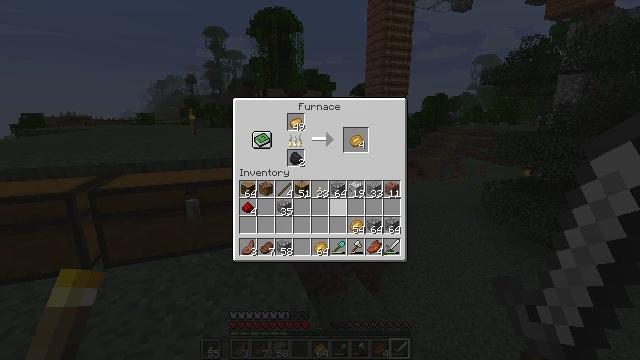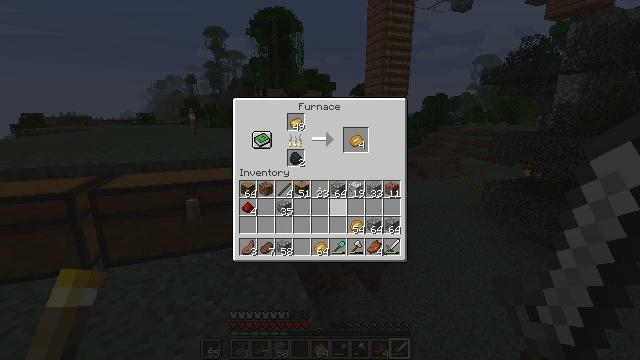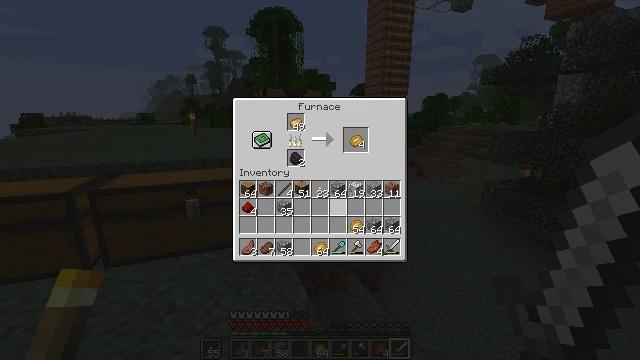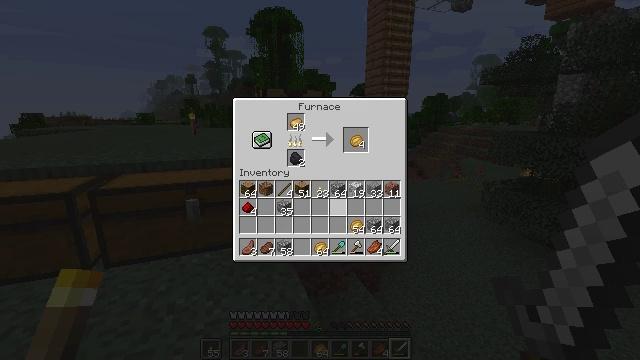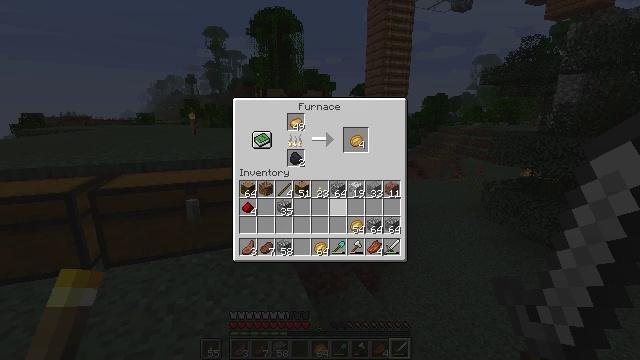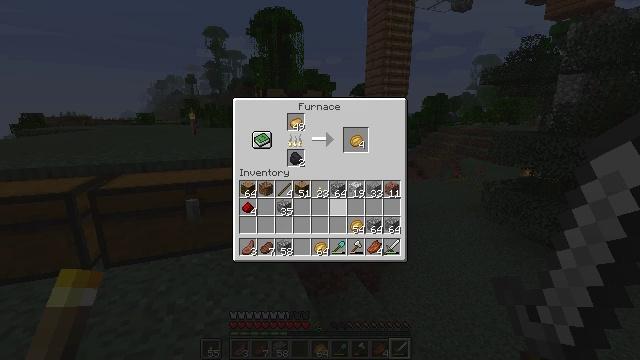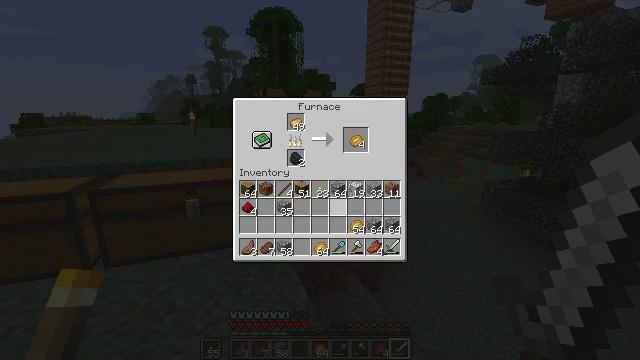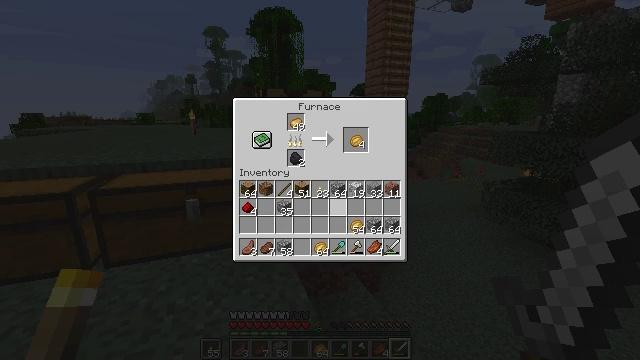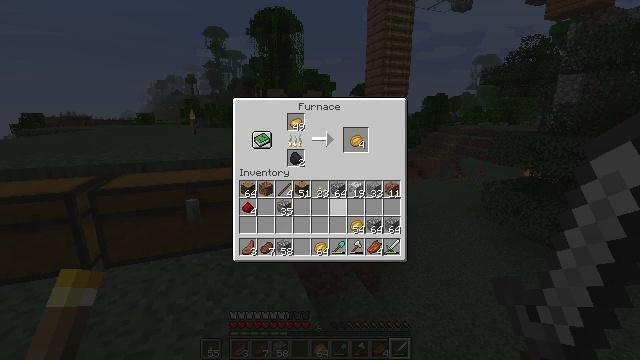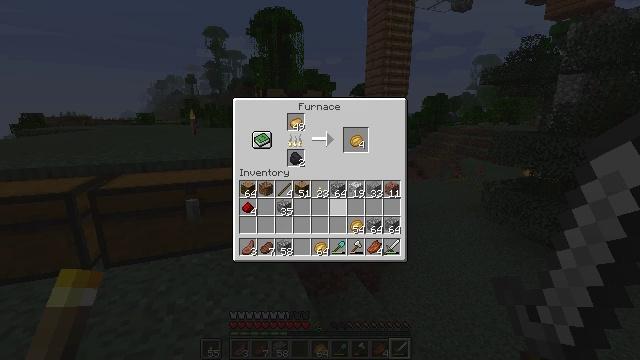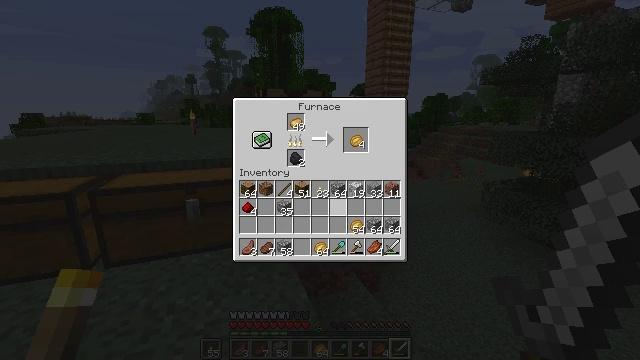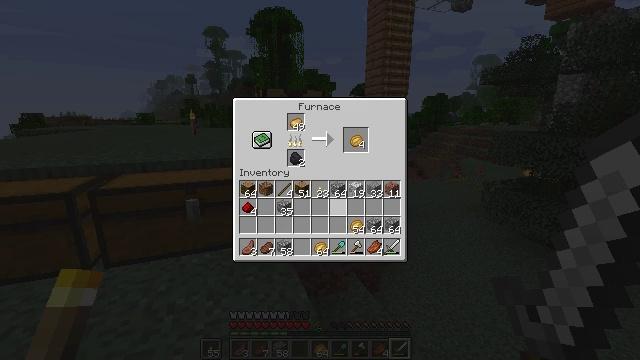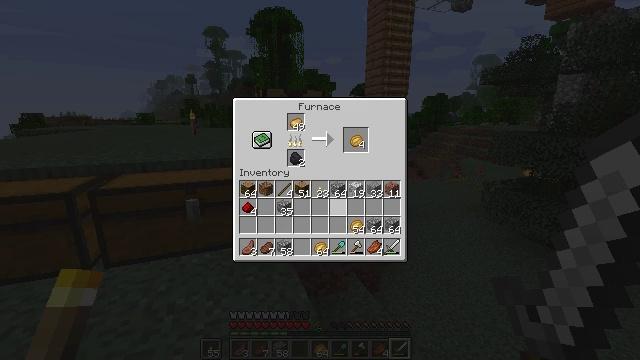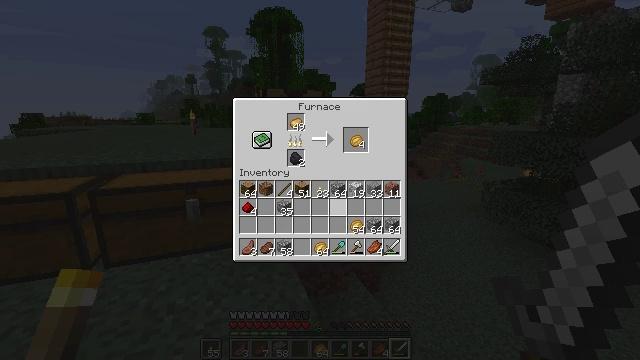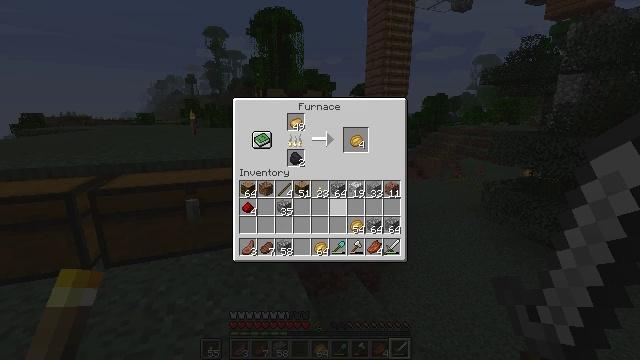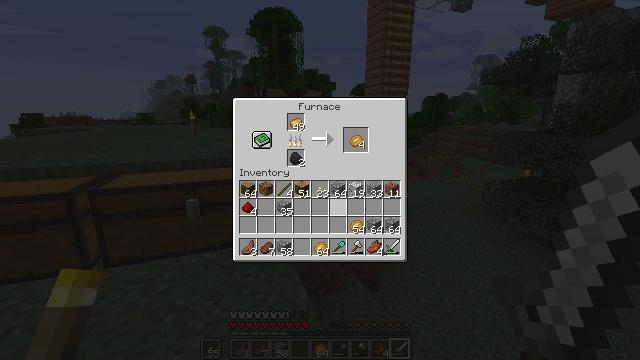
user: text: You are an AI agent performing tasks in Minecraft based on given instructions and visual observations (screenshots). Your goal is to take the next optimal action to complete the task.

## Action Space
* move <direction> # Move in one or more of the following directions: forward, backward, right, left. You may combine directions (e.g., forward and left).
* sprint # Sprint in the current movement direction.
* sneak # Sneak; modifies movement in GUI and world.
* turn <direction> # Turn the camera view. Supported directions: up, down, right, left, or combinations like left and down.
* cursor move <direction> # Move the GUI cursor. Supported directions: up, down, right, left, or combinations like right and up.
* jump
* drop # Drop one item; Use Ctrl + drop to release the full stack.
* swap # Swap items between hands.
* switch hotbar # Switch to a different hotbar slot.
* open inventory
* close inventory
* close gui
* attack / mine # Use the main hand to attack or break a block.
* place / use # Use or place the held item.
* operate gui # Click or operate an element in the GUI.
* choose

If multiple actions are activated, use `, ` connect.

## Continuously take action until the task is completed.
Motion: motion action
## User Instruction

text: Smelt a baked potato.
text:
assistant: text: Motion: no_op
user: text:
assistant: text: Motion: no_op
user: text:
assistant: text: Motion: no_op
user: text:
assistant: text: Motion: no_op
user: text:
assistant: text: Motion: no_op
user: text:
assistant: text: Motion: no_op
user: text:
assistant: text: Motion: no_op
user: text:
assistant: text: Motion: no_op
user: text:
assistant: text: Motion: no_op
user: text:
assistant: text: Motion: no_op
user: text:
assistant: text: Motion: no_op
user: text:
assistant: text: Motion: no_op
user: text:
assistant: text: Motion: no_op
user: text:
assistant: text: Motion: no_op
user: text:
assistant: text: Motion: no_op
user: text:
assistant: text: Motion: no_op
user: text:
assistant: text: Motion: no_op
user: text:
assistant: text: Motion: no_op
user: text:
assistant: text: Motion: no_op
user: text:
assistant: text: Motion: no_op
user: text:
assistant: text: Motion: no_op
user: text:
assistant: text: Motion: no_op
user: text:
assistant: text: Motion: no_op
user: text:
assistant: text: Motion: no_op
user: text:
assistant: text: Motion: no_op
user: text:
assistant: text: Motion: no_op
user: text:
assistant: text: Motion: no_op
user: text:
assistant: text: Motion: no_op
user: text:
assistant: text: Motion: no_op
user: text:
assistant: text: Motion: no_op